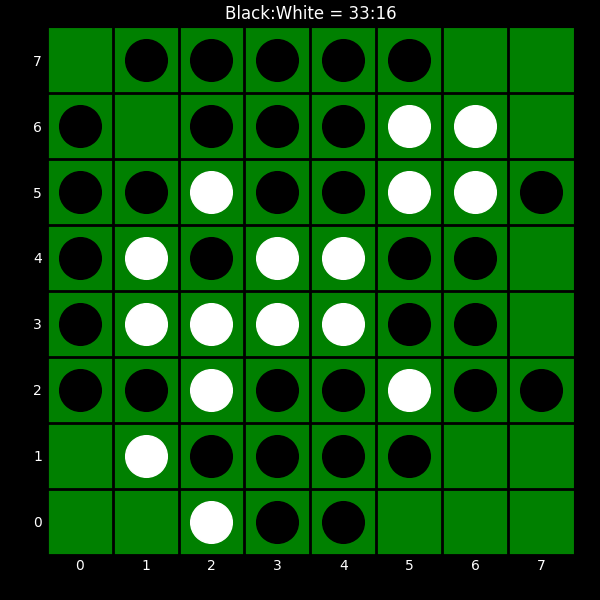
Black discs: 33
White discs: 16